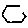
Label: hexagon